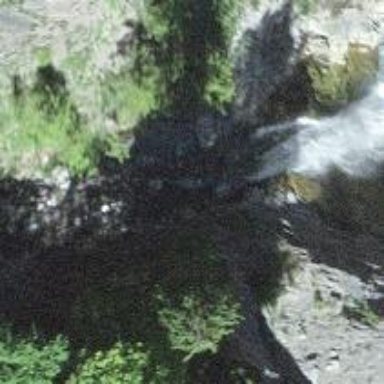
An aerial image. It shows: Beautiful waterfall in nature.